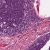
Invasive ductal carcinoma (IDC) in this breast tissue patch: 0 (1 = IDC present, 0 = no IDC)